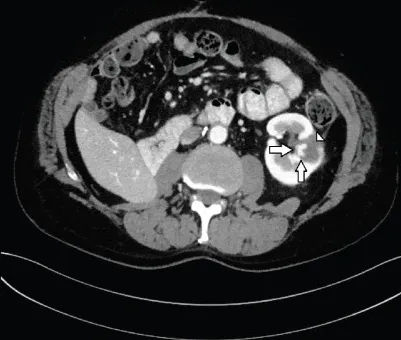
Axial CT image shows the hypervascular nodule (arrows), centrally located, on the inner margin of the previous ablation area (head of arrow).
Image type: radiology (ct)